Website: macys
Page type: delivery-shipping
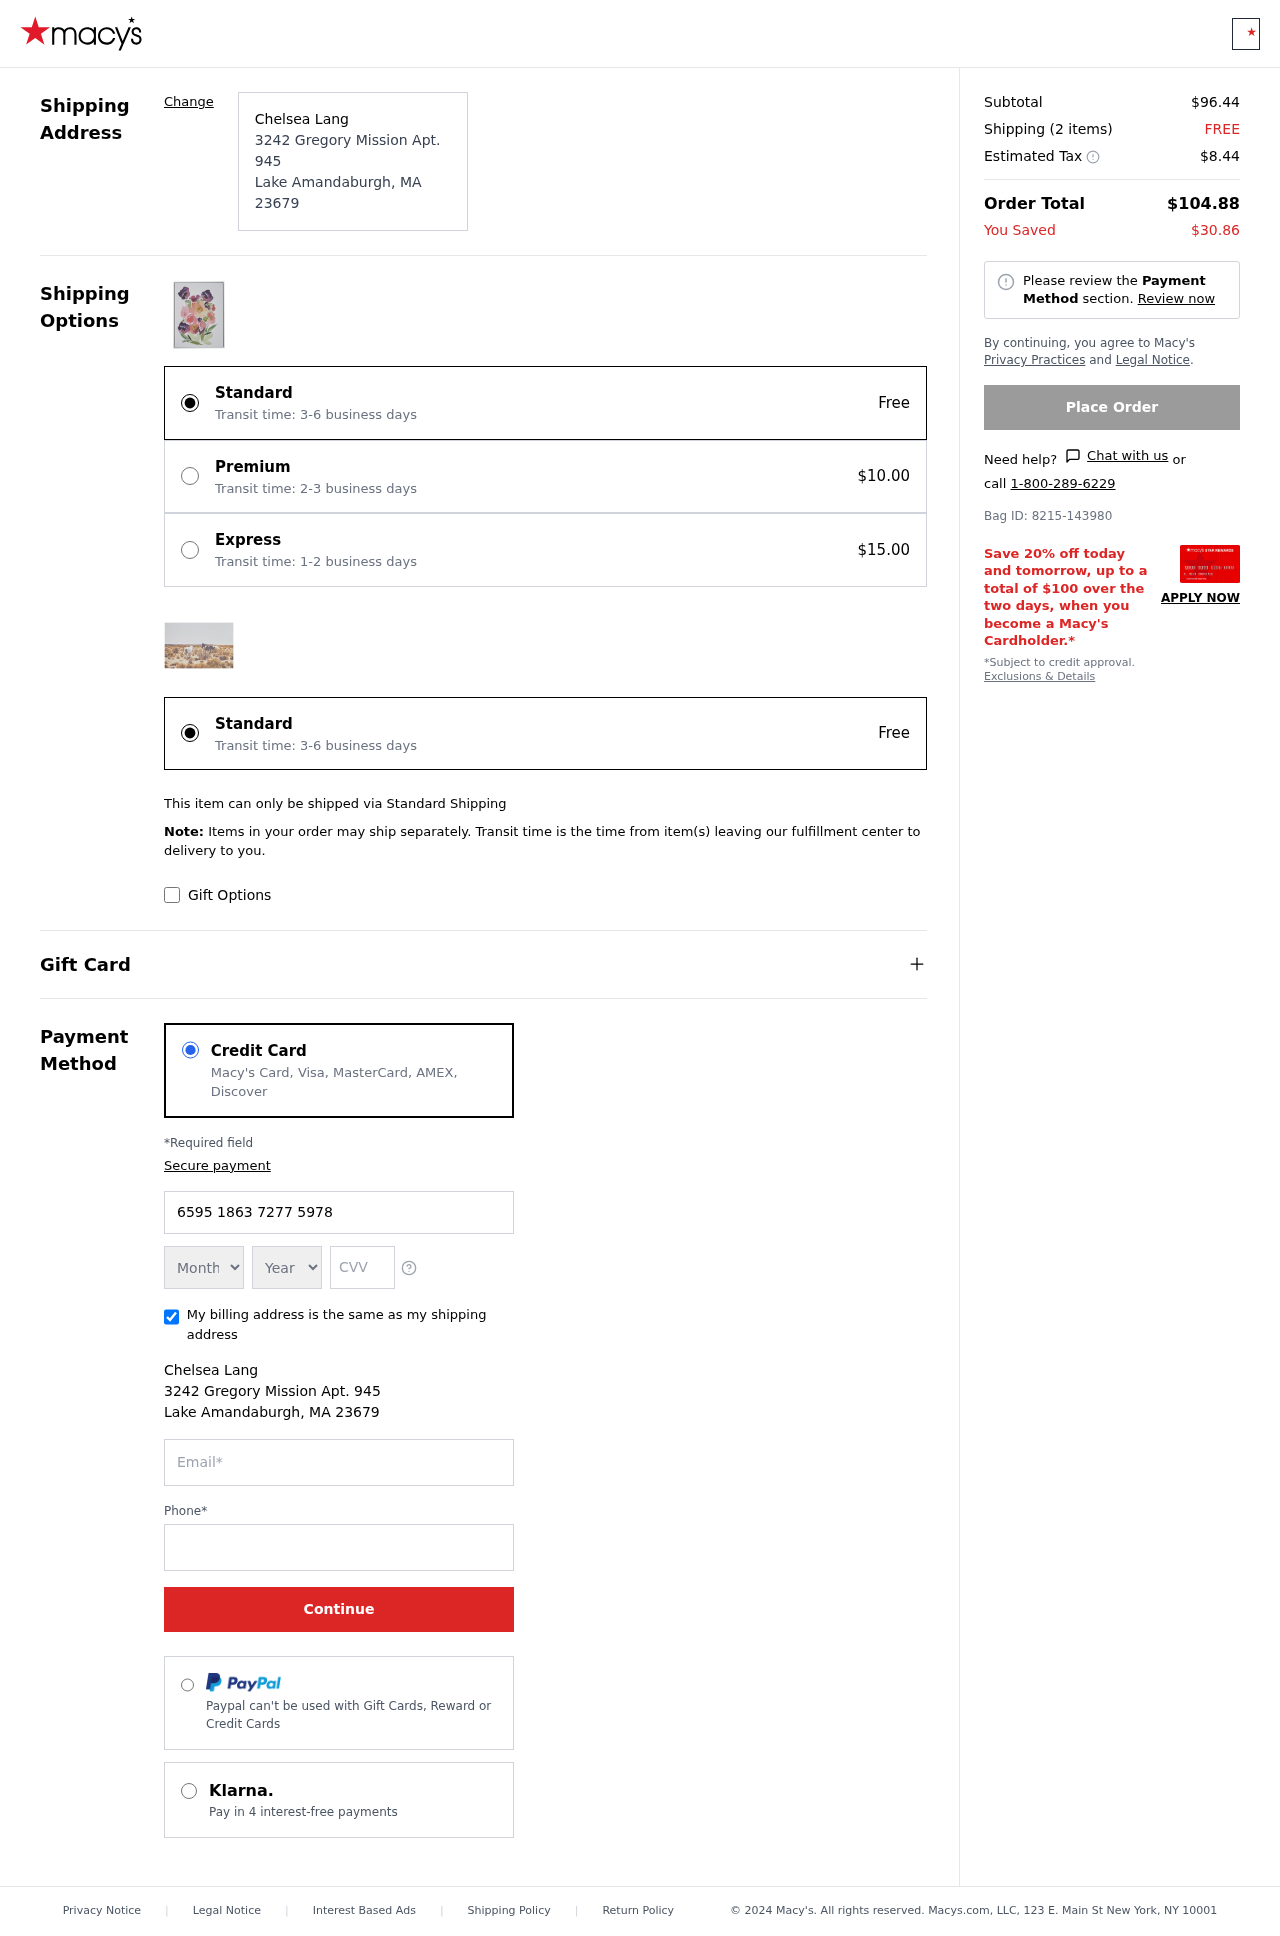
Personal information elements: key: PII_CARD_EXPIRY_MONTH
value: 02
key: PII_CARD_EXPIRY_YEAR
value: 30
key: PII_CITY
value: Lake Amandaburgh
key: PII_CITY_STATE_ZIP
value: Lake Amandaburgh, MA 23679
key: PII_FULLNAME
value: Chelsea Lang
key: PII_POSTCODE
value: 23679
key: PII_STATE_ABBR
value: MA
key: PII_STREET
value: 3242 Gregory Mission Apt. 945
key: PII_CARD_NUMBER
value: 6595 1863 7277 5978
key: PII_CARD_CVV
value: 861
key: PII_EMAIL
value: chelsea.lang@yahoo.com
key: PII_PHONE
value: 8335506708
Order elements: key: ORDER_SUBTOTAL
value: $96.44
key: ORDER_NUM_ITEMS
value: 2
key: ORDER_SHIPPING_COST
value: FREE
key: ORDER_TAX
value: $8.44
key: ORDER_TOTAL
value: $104.88
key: ORDER_SAVINGS
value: $30.86
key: ORDER_BAG_ID
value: Bag ID: 8215-143980